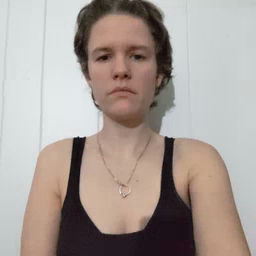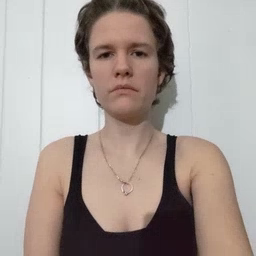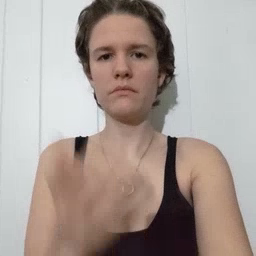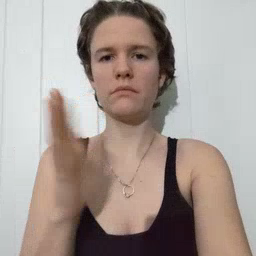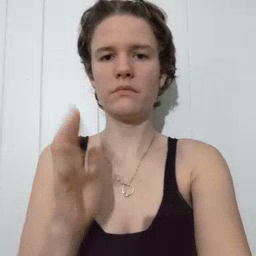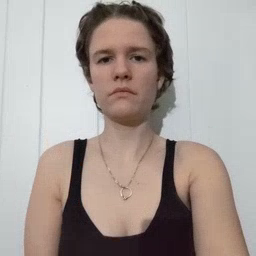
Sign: finish